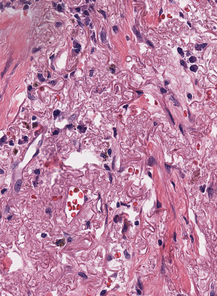
Tumor epithelial tissue: no
Tumor-associated stroma tissue: yes
Normal tissue: no